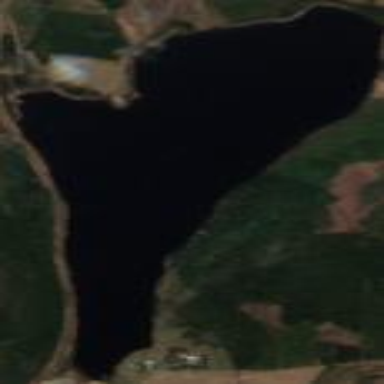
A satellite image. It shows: Serene lake.